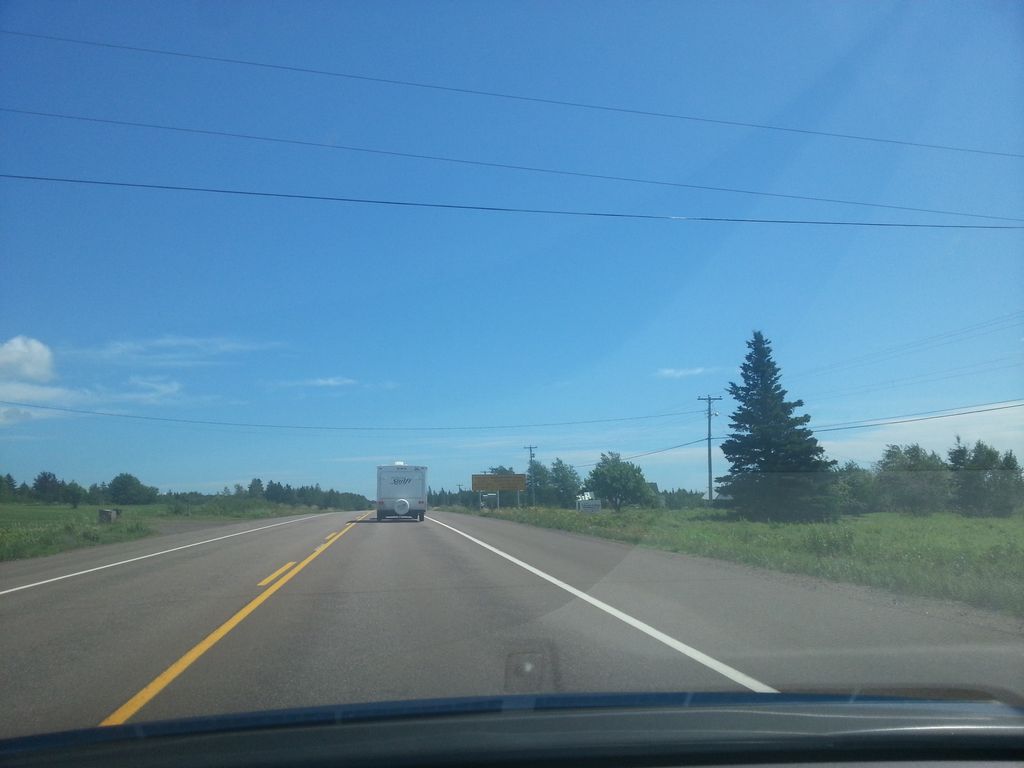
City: charlottetown